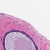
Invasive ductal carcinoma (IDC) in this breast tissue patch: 0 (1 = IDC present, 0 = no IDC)